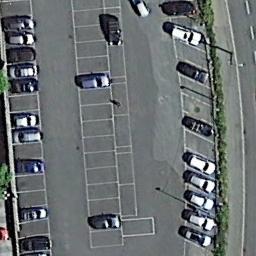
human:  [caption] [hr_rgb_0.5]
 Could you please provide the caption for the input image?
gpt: There are some cars on the parking lot .

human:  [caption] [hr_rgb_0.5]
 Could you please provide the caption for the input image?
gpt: There are many different colored cars in the parking lot .

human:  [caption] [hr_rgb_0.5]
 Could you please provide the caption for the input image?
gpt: The parking lot has some parked cars .

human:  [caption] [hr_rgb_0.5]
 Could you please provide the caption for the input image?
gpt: There are many yellow signs in the parking lot .

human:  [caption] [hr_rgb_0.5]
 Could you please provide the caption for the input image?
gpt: There are some cars on the parking lot .